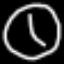
Label: clock